Question: I am getting problem with 100% height in my design bottom section. Here I want 100% height in my bottom section and I don't want exceed what I fixed 400px height in ".main" class. and i dont want move height of top section.i want only bottom section 100% all the time.
Can you check here : <URL>
I dont want to move top blue highlighted section. And I want 100% height bottom chat section.
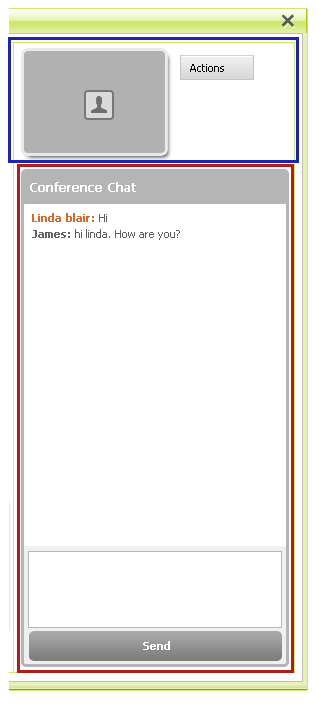
Answer: Here you go: <URL>
The secret is 'display:table' and 'display:table-row'. Note that you may need to customize the width a bit for your implementation.